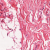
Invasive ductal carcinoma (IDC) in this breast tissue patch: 0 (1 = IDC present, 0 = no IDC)